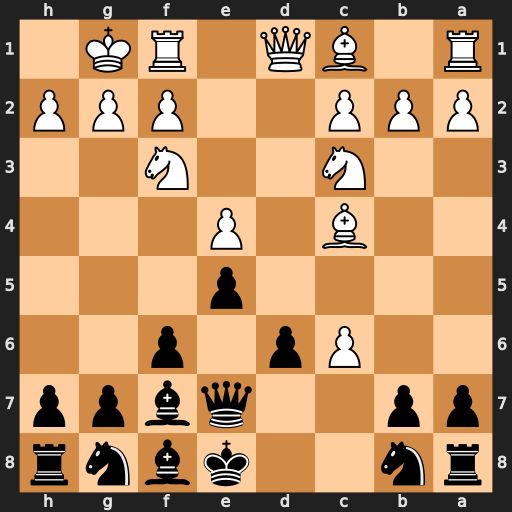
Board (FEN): rn2kbnr/pp2qbpp/2Pp1p2/4p3/2B1P3/2N2N2/PPP2PPP/R1BQ1RK1
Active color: b
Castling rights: kq
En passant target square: -
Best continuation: Bxc4 cxb7 Qxb7